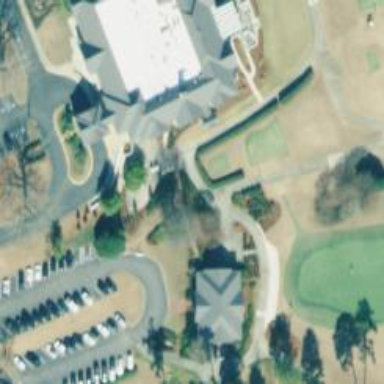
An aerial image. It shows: Path designated for golf carts.